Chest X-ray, AP view. Patient: 3 years old, sex F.
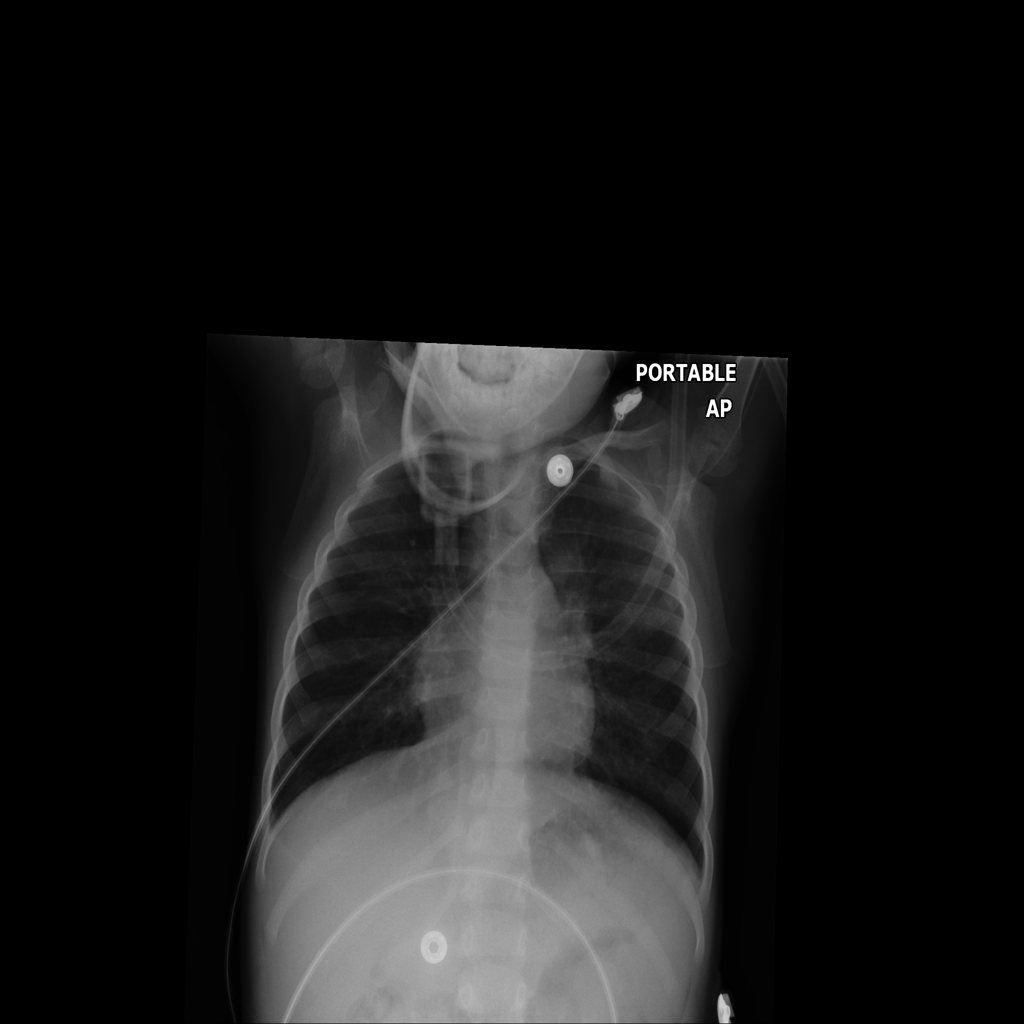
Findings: No Finding